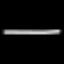
Label: line